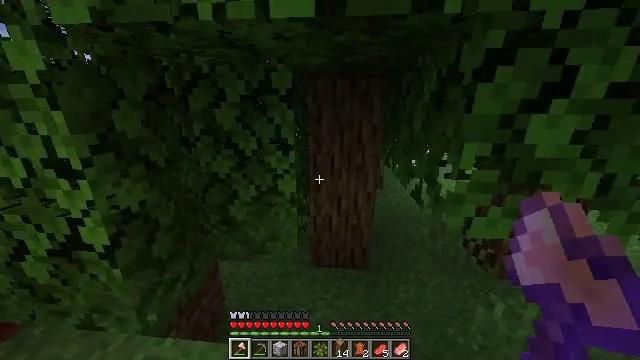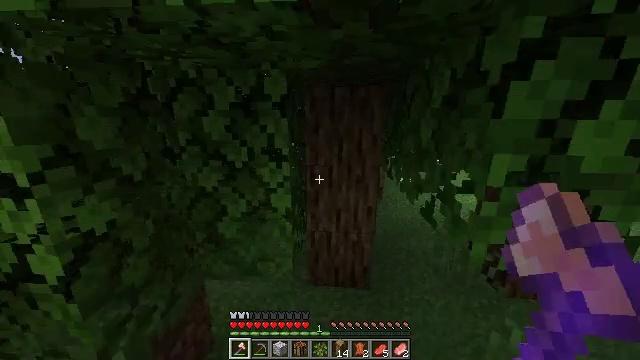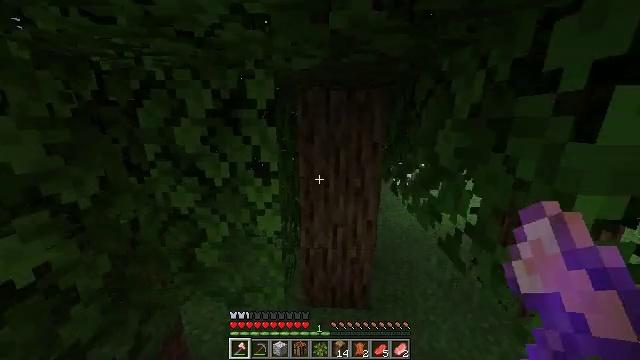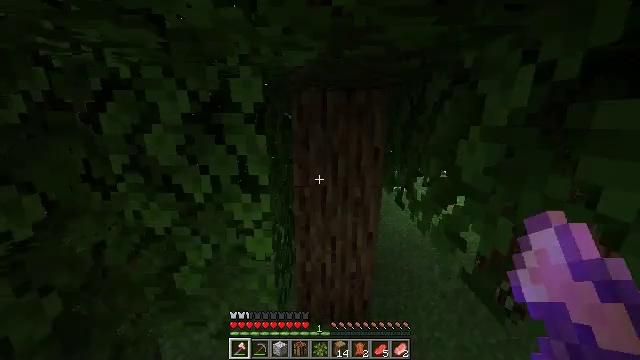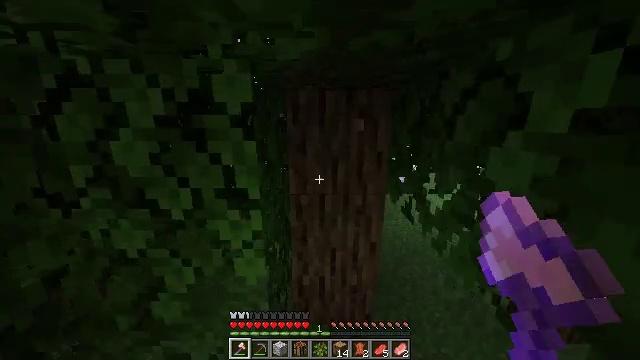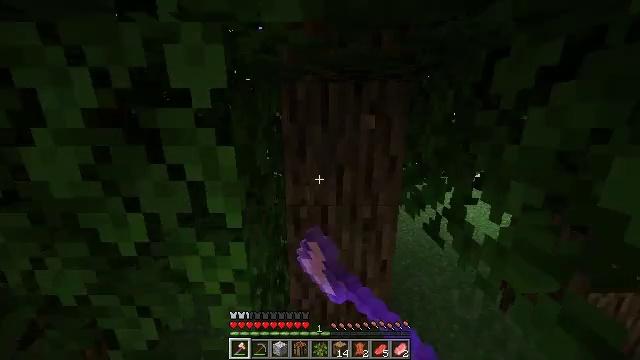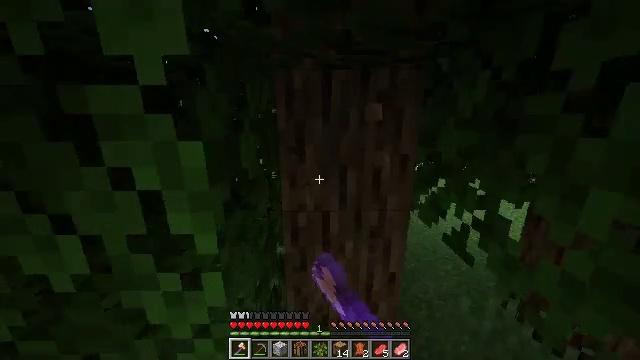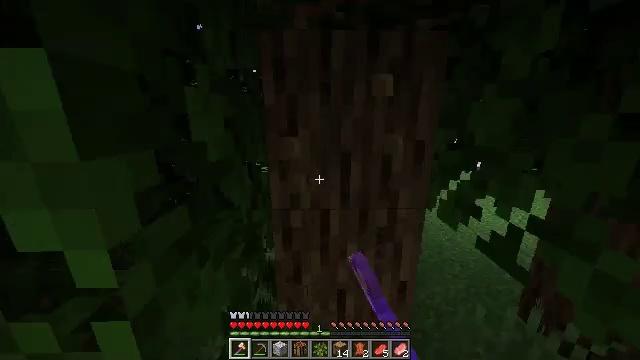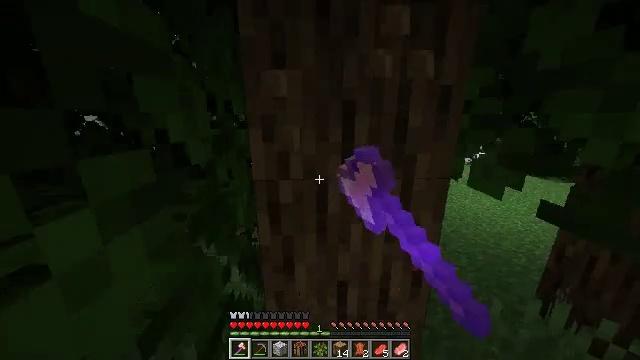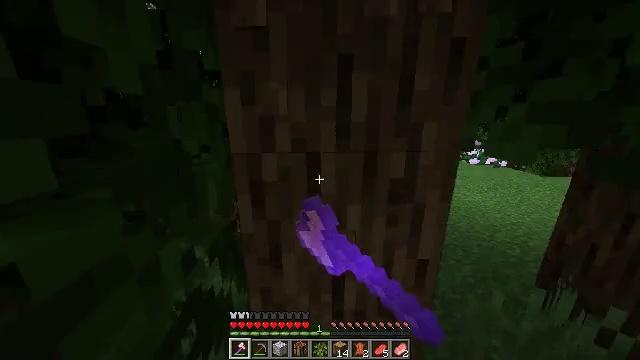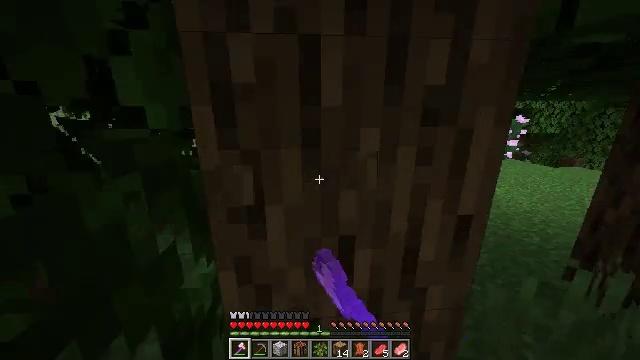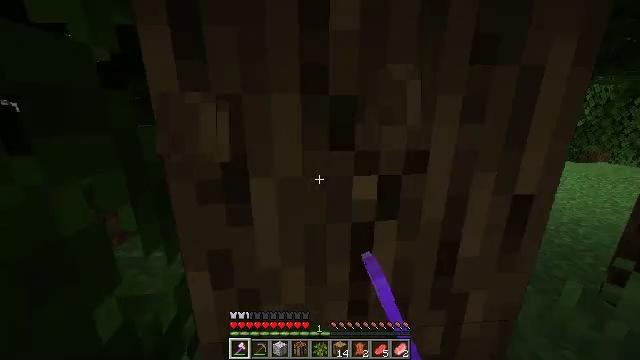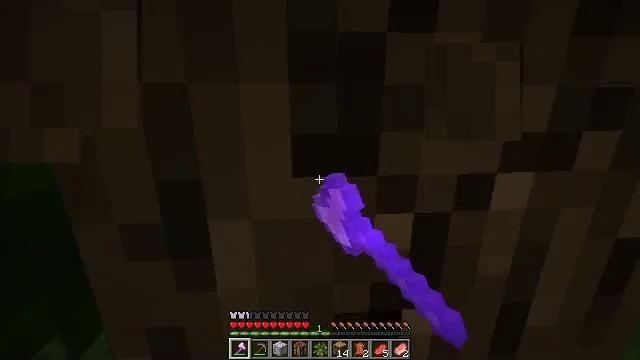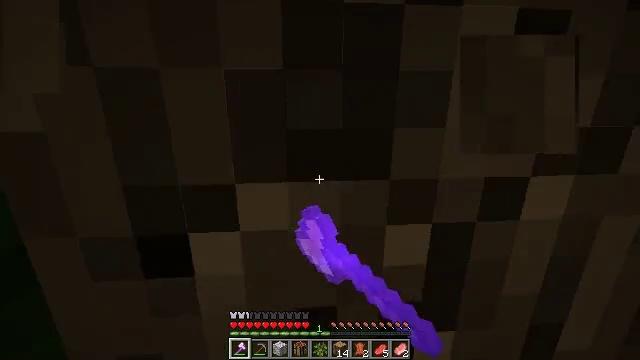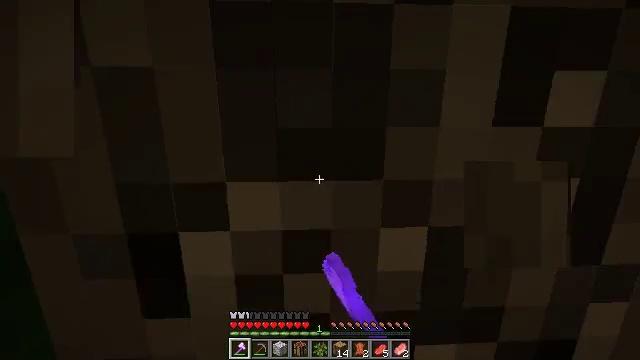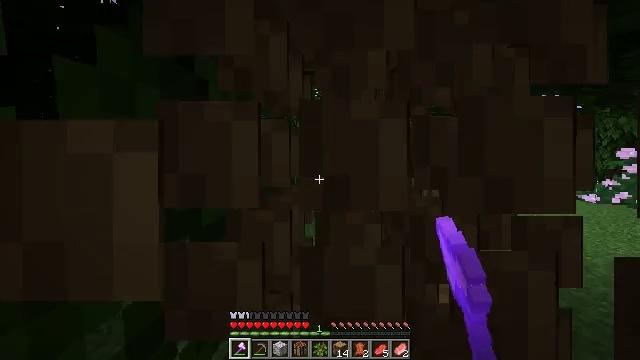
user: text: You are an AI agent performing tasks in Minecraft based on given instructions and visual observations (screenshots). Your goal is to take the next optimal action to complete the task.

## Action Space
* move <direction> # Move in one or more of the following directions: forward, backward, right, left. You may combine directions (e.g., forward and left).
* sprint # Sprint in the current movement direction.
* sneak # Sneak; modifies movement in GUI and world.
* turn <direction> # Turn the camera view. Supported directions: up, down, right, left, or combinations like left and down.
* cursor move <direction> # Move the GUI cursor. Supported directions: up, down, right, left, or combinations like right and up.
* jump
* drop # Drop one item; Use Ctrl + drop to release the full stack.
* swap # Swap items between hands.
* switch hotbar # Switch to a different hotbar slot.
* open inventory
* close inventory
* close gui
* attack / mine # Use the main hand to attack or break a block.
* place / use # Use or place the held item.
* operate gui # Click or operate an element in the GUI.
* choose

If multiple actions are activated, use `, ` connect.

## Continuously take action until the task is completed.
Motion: motion action
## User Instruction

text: Gather oak logs from trees.
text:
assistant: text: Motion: move forward, sprint, turn up
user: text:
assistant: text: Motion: move forward, sprint, turn right
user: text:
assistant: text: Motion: move forward, turn right, attack / mine
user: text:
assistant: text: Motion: move forward, turn right, attack / mine
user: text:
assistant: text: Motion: move forward, attack / mine
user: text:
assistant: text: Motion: move forward, attack / mine
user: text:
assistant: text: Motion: move forward, attack / mine
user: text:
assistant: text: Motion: move forward, attack / mine
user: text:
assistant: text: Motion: turn right, attack / mine
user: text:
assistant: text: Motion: turn right, attack / mine
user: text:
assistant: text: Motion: attack / mine
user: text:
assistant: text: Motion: move forward, attack / mine
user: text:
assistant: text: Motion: move forward, attack / mine
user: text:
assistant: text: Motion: move forward, turn left and up, attack / mine
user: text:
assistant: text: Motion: turn left and up, attack / mine
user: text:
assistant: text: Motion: turn left and up, attack / mine
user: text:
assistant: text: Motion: turn up, attack / mine
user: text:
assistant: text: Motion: turn up, attack / mine
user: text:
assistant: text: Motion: turn up, attack / mine
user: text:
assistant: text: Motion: turn up, attack / mine
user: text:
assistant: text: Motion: turn right and up, attack / mine
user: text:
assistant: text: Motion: turn up, attack / mine
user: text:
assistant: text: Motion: attack / mine
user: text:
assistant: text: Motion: attack / mine
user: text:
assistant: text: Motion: attack / mine
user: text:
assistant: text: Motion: attack / mine
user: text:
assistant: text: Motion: turn right, attack / mine
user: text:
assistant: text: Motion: attack / mine
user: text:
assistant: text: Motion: attack / mine
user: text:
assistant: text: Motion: turn up, attack / mine